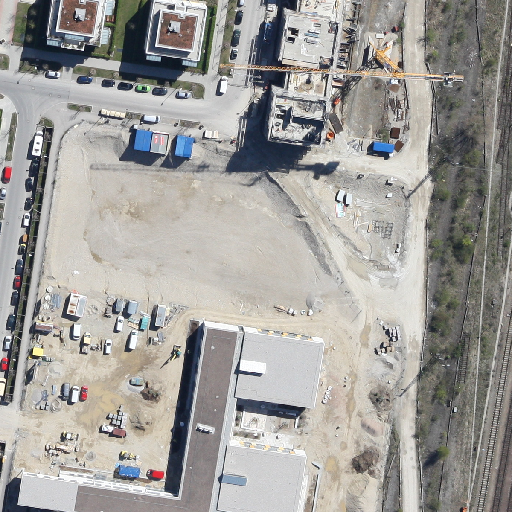
Referring expression: paved road